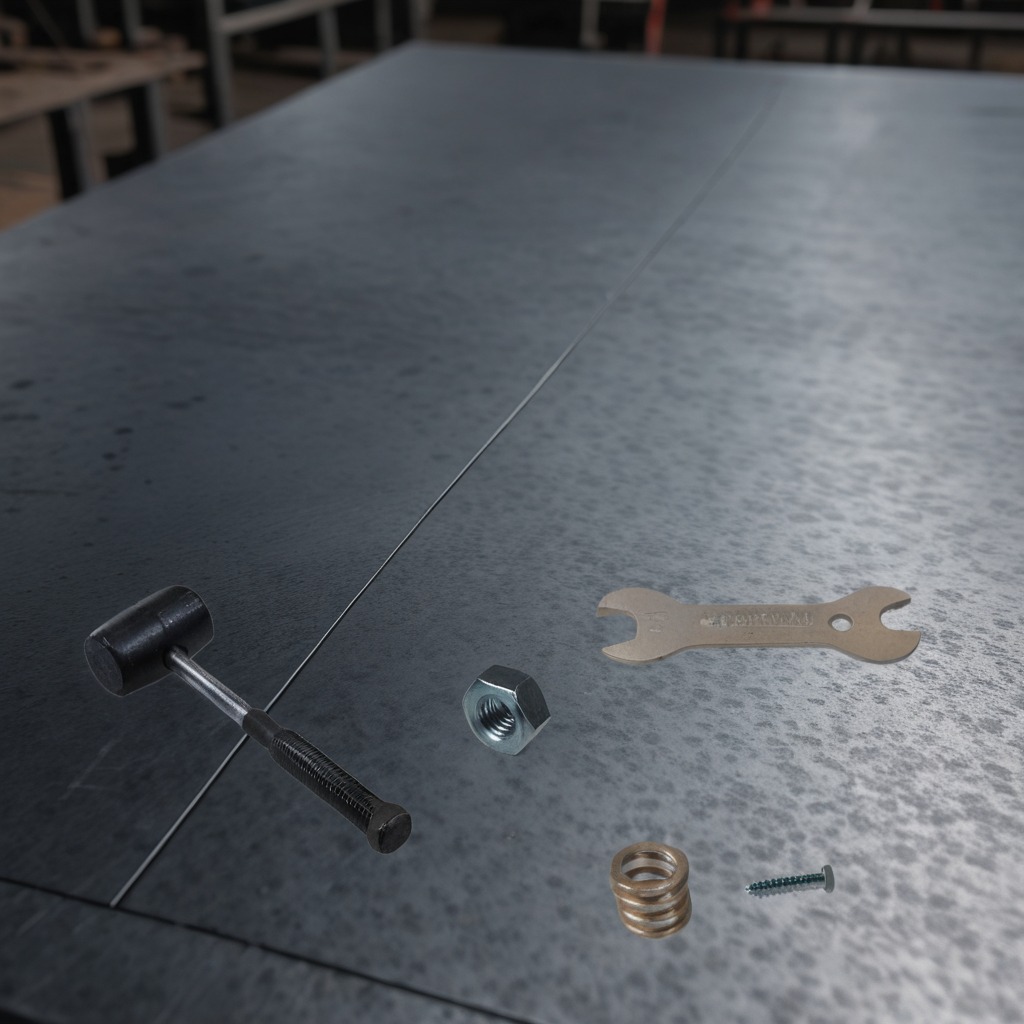
A metal machine screw, a hammer, a coiled metal spring, a metal nut, and a wrench are lying on the cold steel table in a mining workshop.